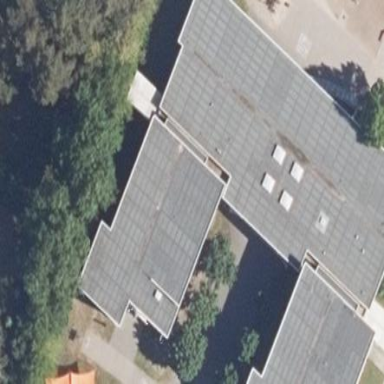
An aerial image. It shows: View of roof of building.